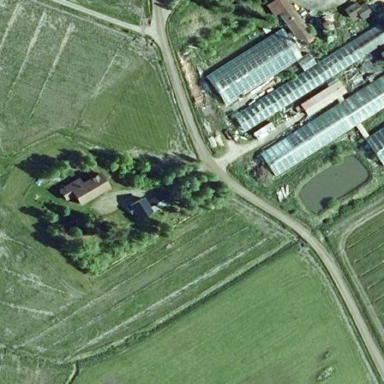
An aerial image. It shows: Farm with farmyard.